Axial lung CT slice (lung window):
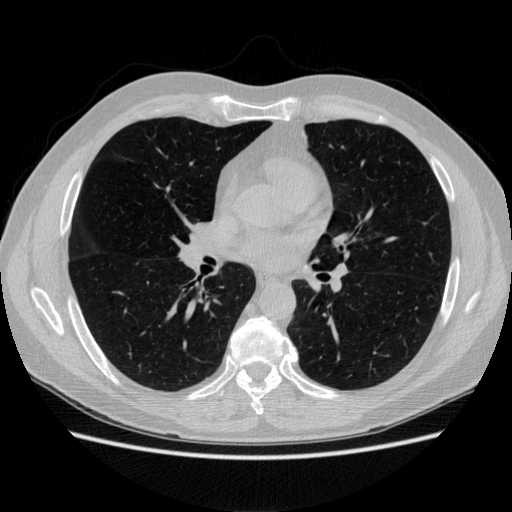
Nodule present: no